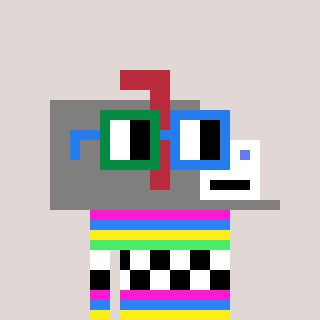
a pixel art character with square green and blue glasses, a mailbox-shaped head and a orange-colored body on a warm background